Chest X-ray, PA view. Patient: 41 years old, sex M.
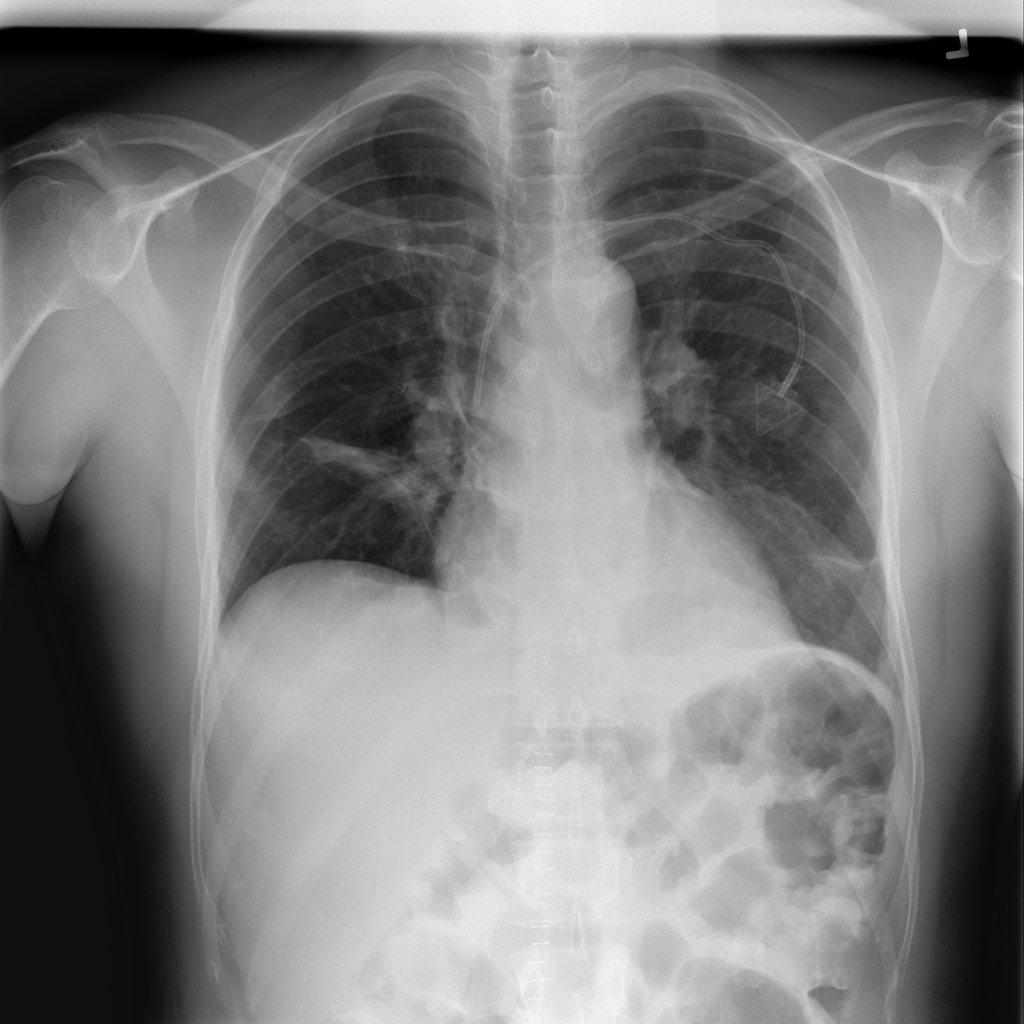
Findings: Atelectasis